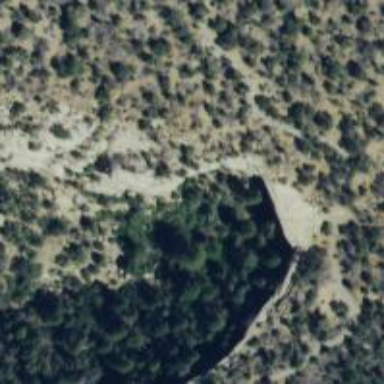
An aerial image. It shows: Natural cliff.